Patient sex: F
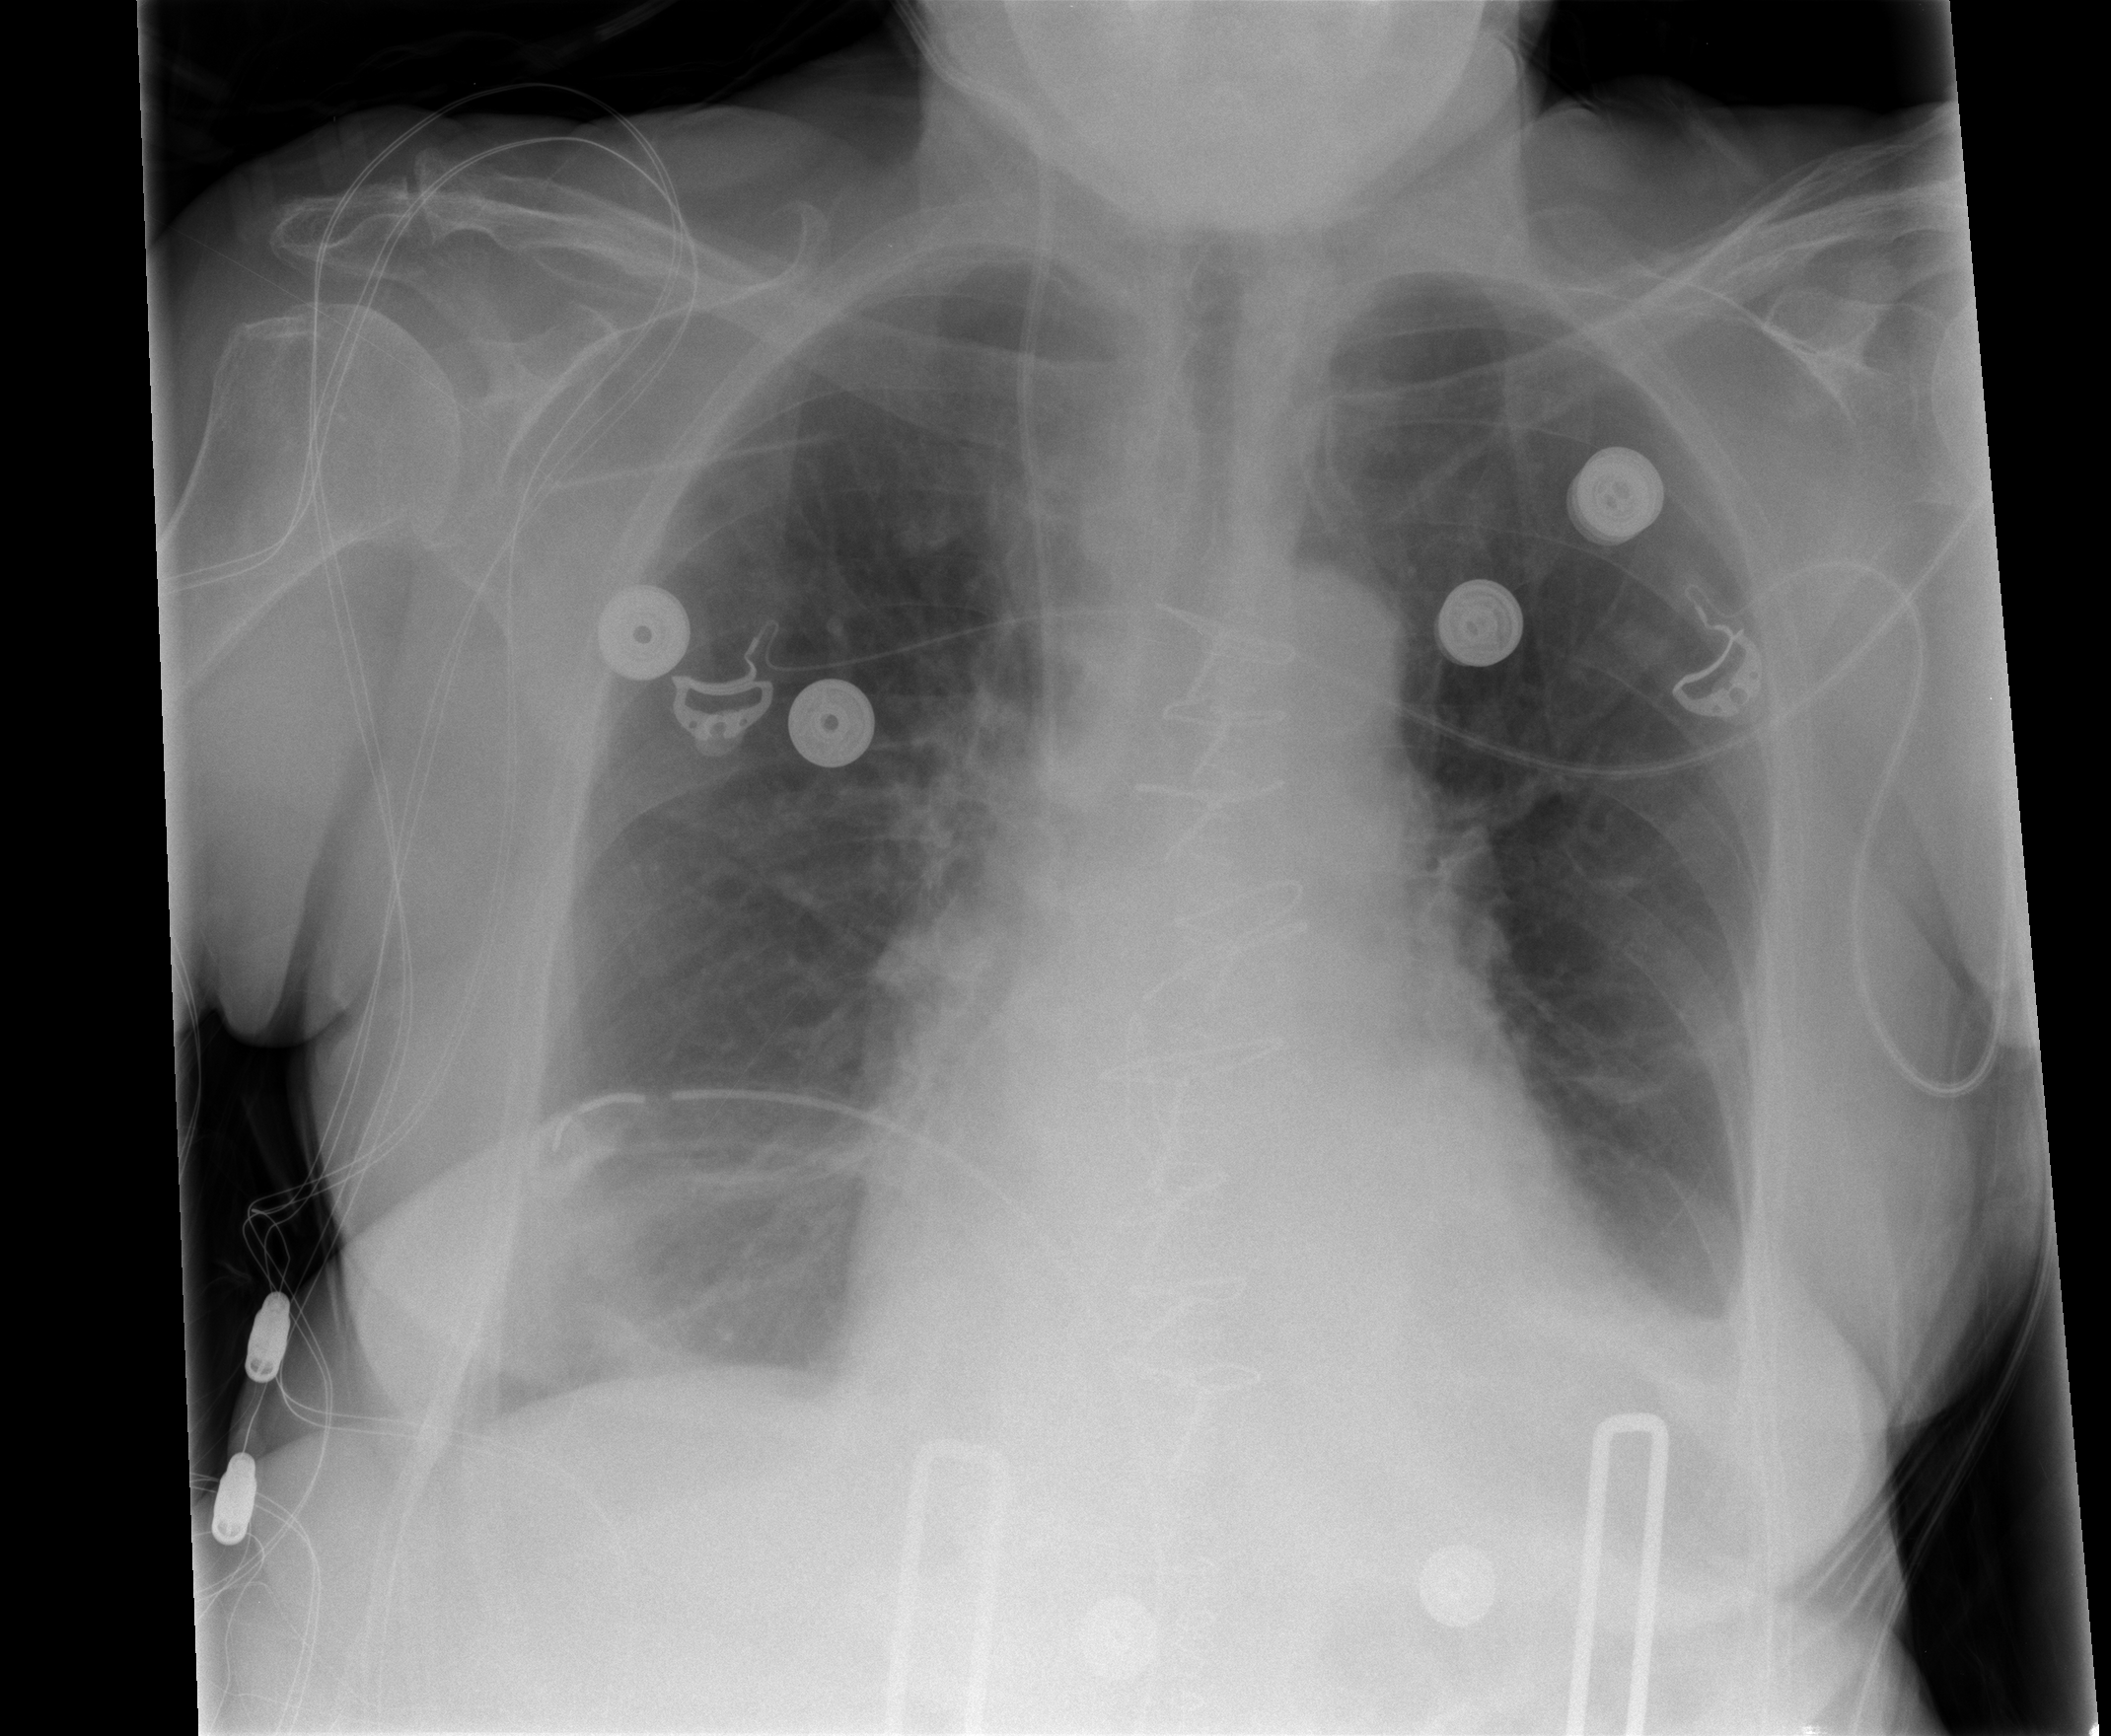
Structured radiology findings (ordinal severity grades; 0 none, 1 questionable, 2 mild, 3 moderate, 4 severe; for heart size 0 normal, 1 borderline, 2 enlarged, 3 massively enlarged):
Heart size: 2
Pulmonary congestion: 1
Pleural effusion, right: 0
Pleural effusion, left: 2
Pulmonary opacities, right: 0
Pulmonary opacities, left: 0
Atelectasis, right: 1
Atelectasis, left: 2